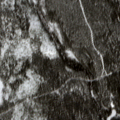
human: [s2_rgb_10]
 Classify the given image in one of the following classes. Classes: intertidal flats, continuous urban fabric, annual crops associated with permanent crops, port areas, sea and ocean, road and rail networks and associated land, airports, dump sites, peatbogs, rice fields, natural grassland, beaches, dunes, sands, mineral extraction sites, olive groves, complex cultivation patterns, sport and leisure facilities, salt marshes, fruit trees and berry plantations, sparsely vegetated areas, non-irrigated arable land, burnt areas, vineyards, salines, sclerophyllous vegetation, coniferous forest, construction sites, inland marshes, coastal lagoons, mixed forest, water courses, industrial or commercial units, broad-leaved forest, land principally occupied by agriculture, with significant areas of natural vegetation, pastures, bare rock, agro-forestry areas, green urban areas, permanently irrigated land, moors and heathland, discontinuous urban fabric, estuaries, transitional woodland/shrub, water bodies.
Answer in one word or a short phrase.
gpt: coniferous forest, transitional woodland/shrub, peatbogs